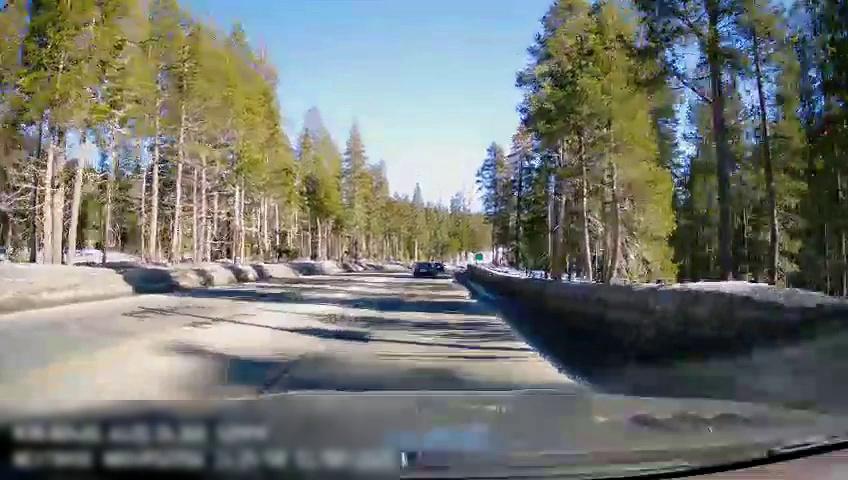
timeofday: Day
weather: Snowy
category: Drivable Space
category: Vehicles | Car
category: Vehicles | Car